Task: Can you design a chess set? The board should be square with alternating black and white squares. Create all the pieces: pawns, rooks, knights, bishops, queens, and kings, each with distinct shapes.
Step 3686:
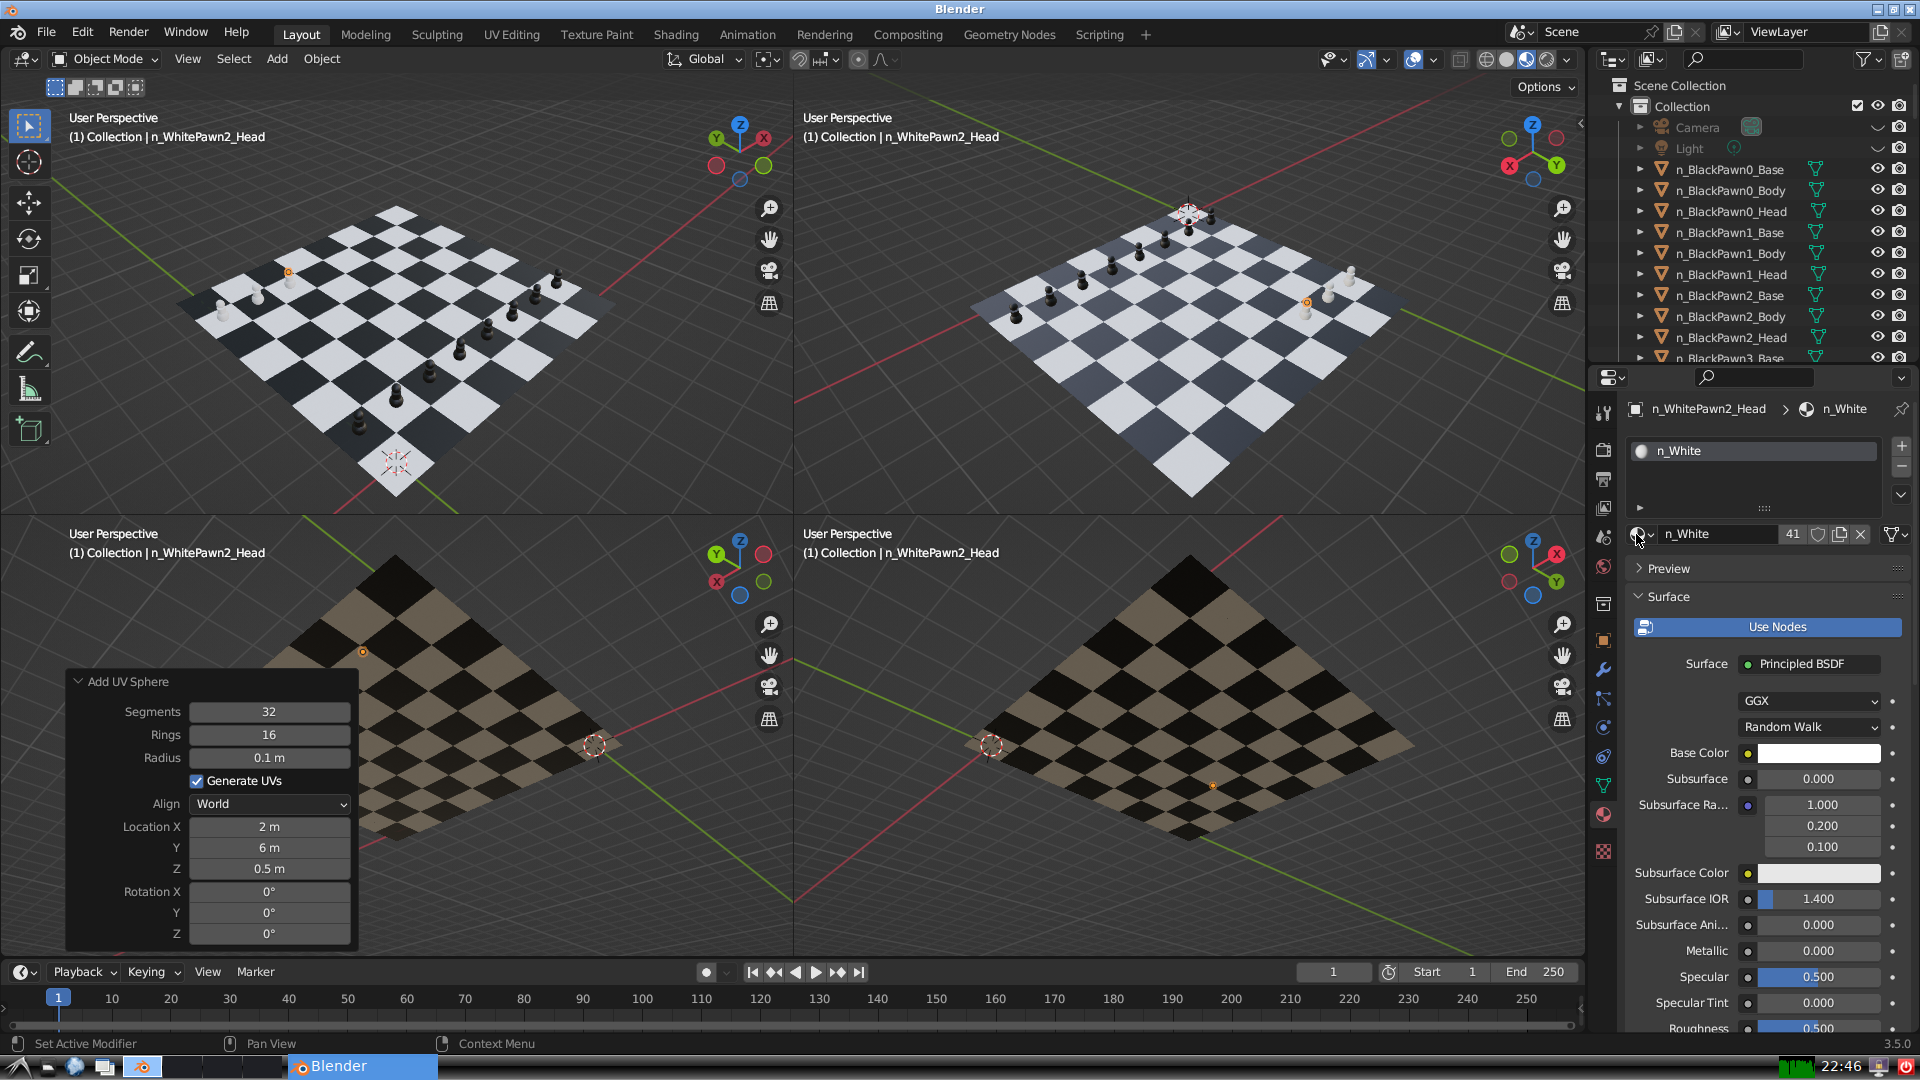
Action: {"mouse_move": [278, 58]}